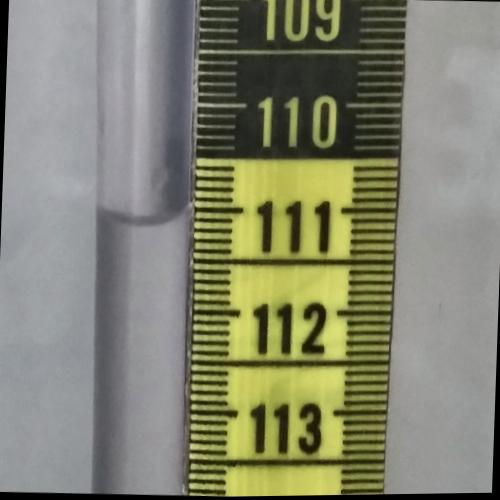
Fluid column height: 111.1 cm